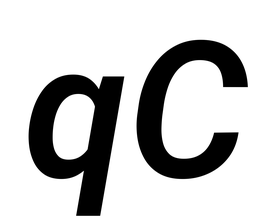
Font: Roboto-Italic_SemiBold_Italic